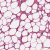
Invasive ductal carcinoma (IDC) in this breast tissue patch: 0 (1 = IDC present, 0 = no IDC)